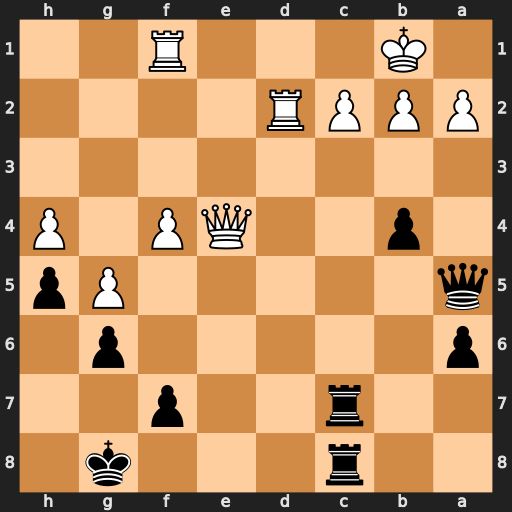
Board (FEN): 2r3k1/2r2p2/p5p1/q5Pp/1p2QP1P/8/PPPR4/1K3R2
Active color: b
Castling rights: -
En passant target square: -
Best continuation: b3 axb3 Qxd2